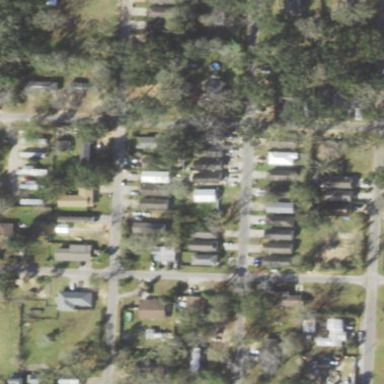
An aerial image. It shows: Residential area composed of single-family homes.